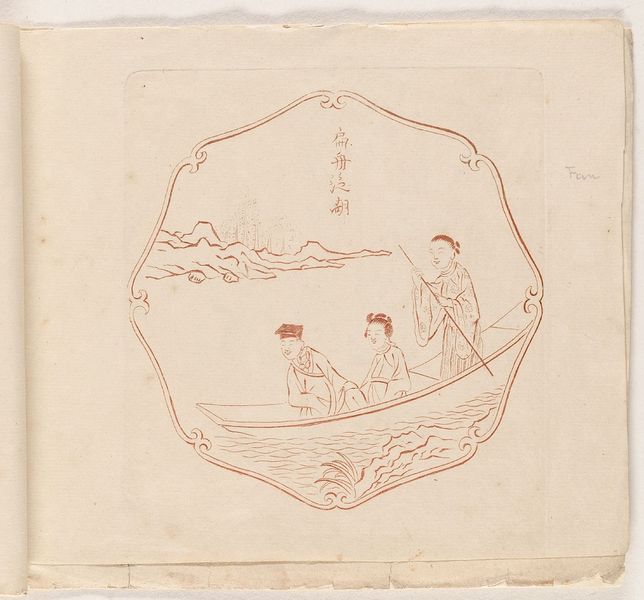
Titel: Chinesendarstellung, Blatt aus der Folge 'Picturae Sinicae'
Künstler: Pieter Schenk
Standort: Hamburg
Institution: Museum für Kunst und Gewerbe Hamburg
Schlagwörter: mann, frau, schrift, papier, grafik, graphik, ruderboot, ornamente, schriftzeichen, fotografie, photographie, stadtansicht, kanu, druckgraphik, druckgrafik, radierung, buchstaben, tracht, paddelboot, landschaften, alphabet, landschaftsdarstellung, gerippt, kajak, volkstracht, reproduktionen, druckerzeugnisse, gewässer, gewässern, seestücke, völker, nationalitäten, ornamentstich, vorlageblätter, rotdruck